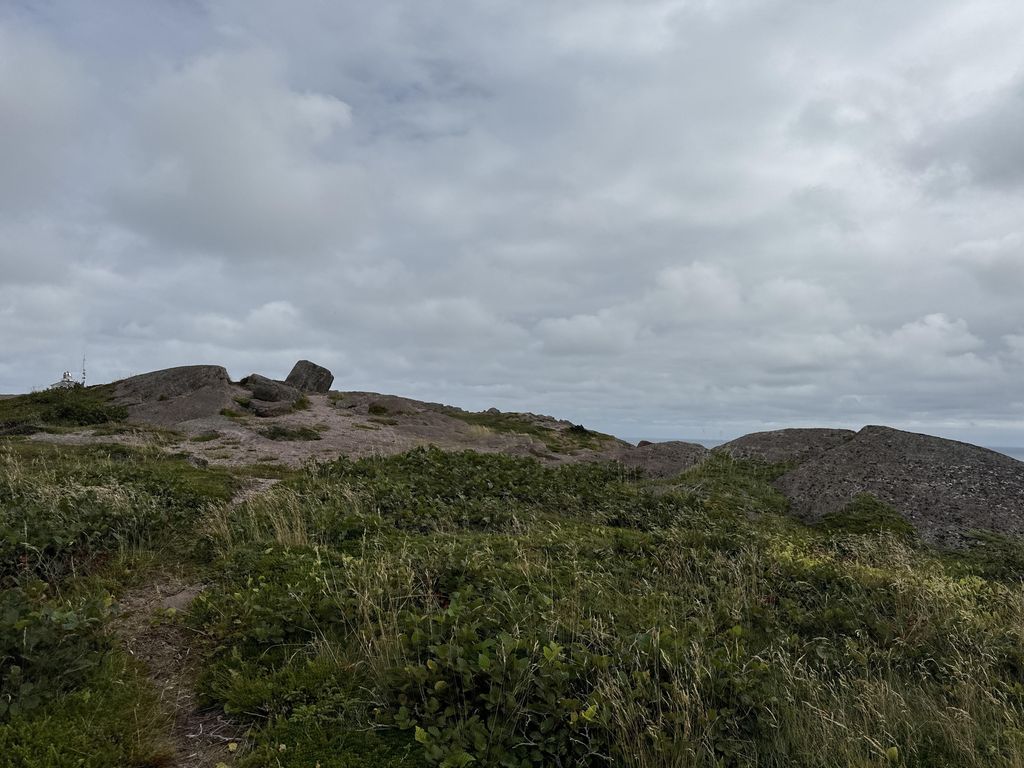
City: st_johns